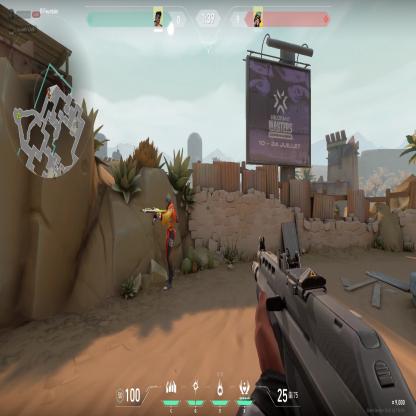
Label: enemy